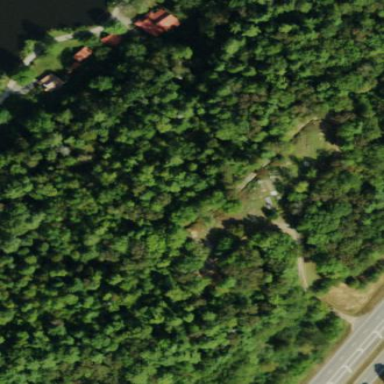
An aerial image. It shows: Graveyard area designated as cemetery.